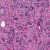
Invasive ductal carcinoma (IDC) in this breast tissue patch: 0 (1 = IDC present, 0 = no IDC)